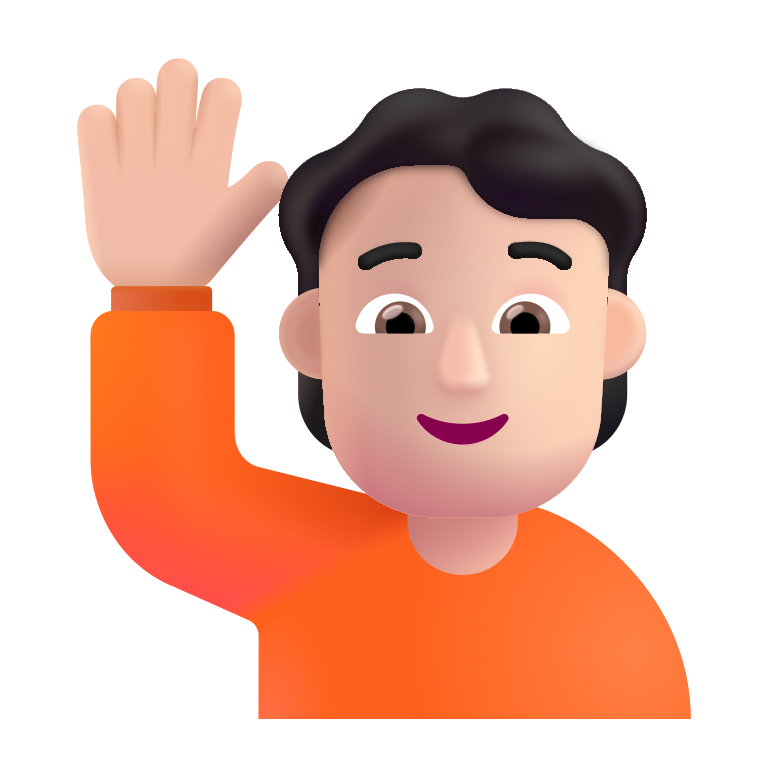
person raising hand color light